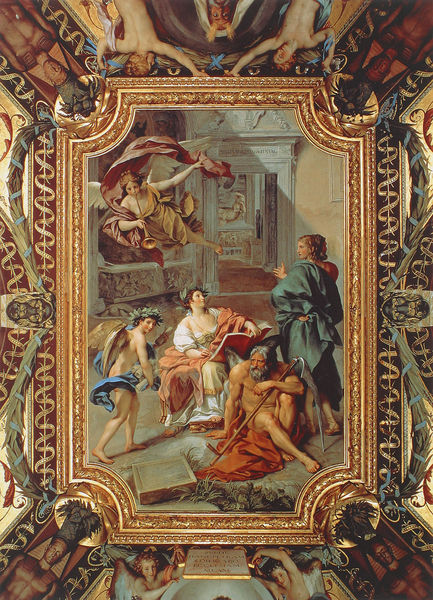
Titel: Deckenfresken der Stanza dei Petri
Künstler: Anton Raphael Mengs
Standort: Rom, Vatikan, Biblioteca Apostolica (EU - I - Latium)
Schlagwörter: flügel, gemälde, gruppe, marmor, säulen, tür, tuch, ornament, barock, rahmen, gold, mantel, engel, symmetrie, dichter, ornamente, verzierung, wandmalerei, stuck, buch, kranz, fries, deckengemälde, fresko, fanfare, posaune, ornamentik, verzierungen, sense, deckenmalerei, olivenzweig